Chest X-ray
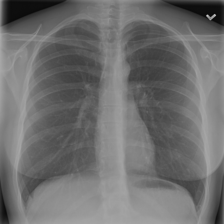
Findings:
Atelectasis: negative
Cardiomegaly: negative
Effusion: negative
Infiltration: positive
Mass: negative
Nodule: negative
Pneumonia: negative
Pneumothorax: negative
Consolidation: negative
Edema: negative
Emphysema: negative
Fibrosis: negative
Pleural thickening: negative
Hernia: negative